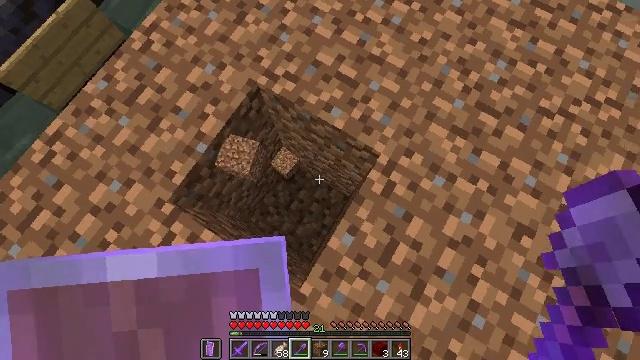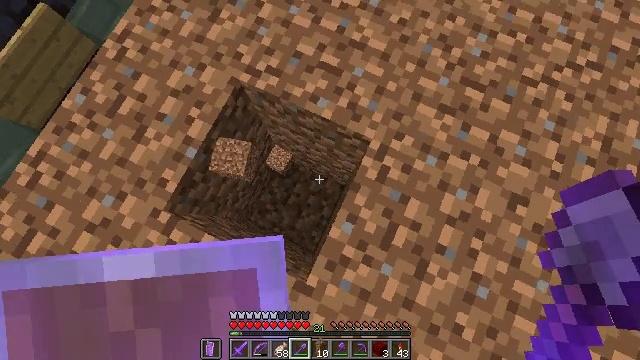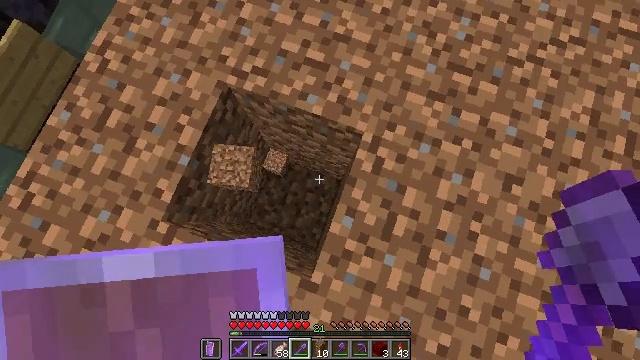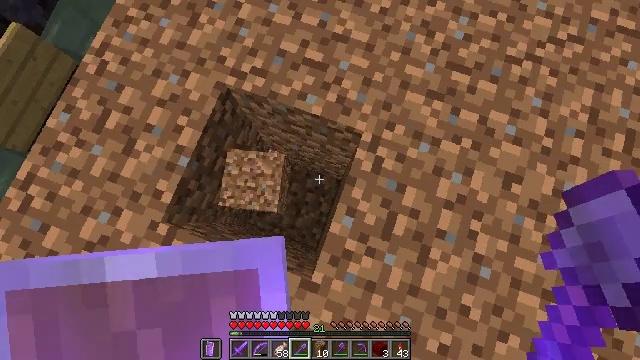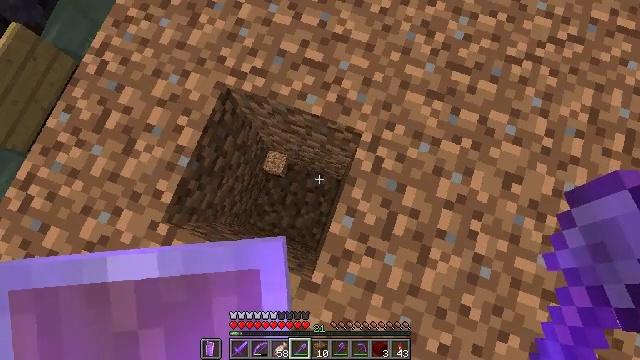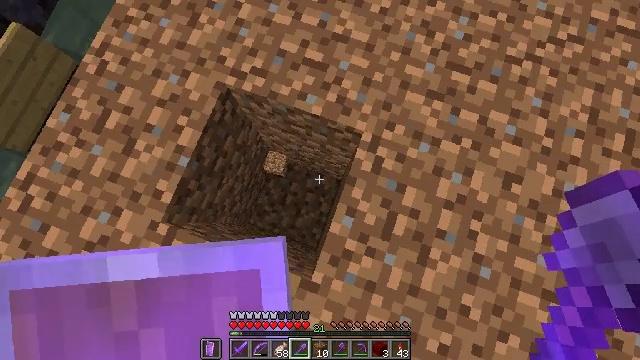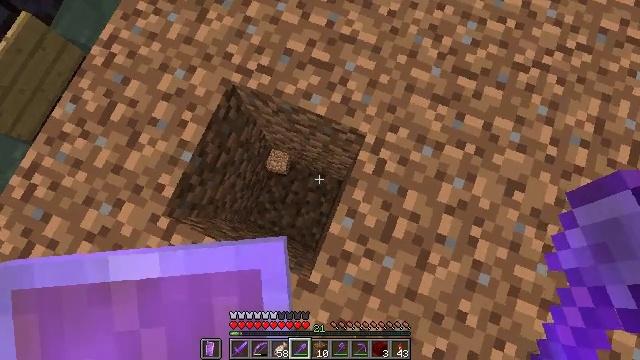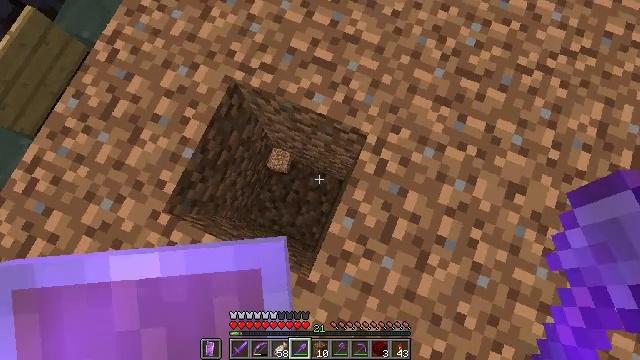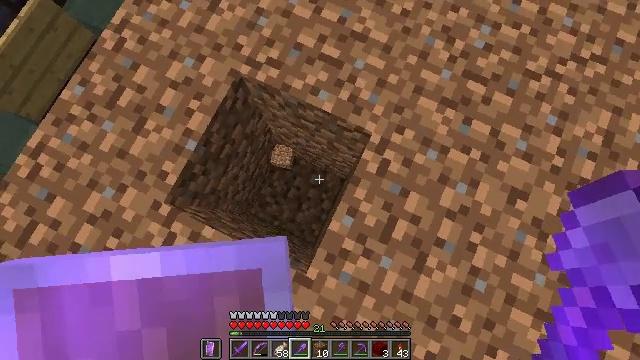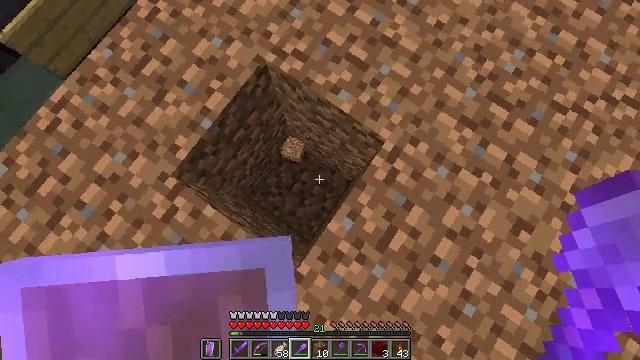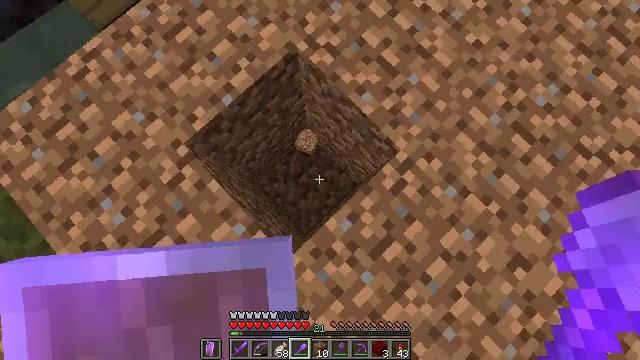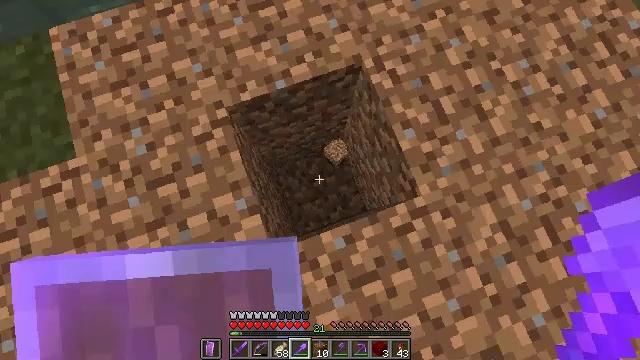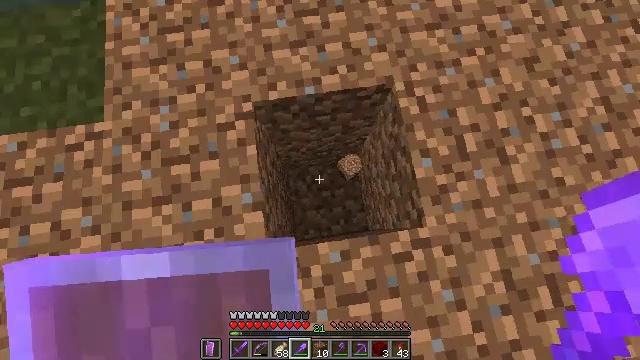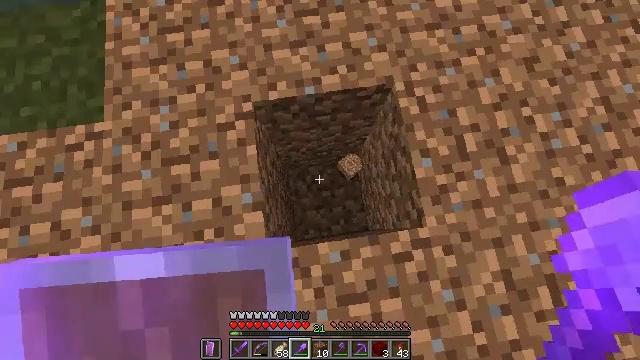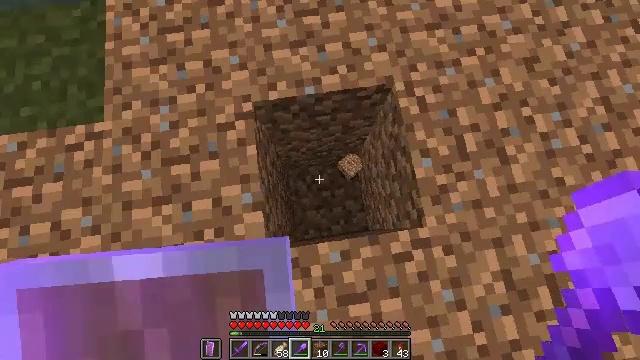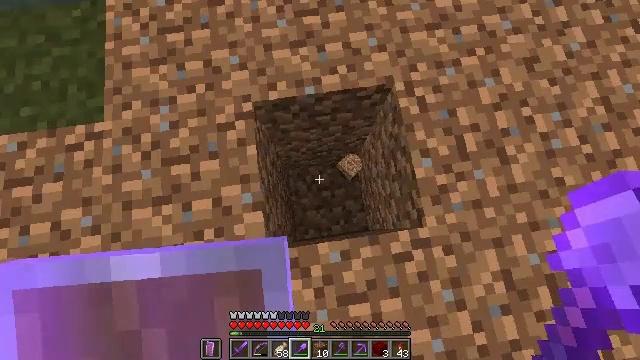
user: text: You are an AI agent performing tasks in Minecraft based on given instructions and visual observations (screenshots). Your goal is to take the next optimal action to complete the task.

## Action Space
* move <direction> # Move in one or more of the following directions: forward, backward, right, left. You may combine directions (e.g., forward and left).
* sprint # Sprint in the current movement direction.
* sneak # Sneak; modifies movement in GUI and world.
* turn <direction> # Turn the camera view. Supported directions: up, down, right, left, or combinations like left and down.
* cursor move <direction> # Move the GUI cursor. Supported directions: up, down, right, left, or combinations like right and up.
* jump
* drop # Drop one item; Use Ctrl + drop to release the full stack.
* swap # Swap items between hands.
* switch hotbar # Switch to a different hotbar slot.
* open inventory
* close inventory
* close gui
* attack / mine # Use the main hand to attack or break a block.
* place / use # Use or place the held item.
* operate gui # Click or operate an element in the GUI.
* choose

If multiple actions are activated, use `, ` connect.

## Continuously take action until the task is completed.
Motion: motion action
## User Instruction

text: Attack the ground to gather dirt.
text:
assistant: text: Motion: turn right and down
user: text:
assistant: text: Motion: turn right
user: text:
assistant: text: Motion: no_op
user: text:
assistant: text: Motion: no_op
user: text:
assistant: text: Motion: no_op
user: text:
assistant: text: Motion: turn left
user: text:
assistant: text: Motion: turn left
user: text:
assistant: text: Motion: turn left
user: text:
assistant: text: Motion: turn left
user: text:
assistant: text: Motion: turn left
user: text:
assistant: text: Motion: turn left and up
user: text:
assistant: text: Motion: turn left and up
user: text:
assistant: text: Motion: no_op
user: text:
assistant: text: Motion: no_op
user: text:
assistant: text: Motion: no_op
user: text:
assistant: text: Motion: no_op
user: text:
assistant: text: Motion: no_op
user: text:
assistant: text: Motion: no_op
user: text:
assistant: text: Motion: no_op
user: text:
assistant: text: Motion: no_op
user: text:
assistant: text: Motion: turn down
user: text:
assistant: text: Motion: turn right and down
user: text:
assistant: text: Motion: turn down
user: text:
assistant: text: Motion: no_op
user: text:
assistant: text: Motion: no_op
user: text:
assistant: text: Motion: no_op
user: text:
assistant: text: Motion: no_op
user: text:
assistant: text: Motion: attack / mine
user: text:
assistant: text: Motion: attack / mine
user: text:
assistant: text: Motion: no_op